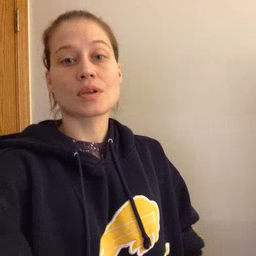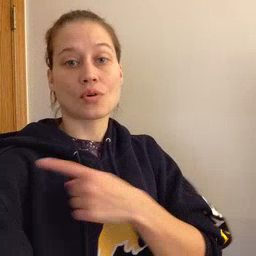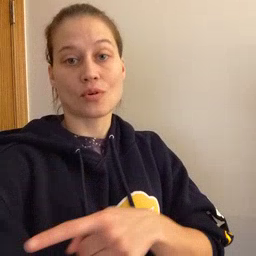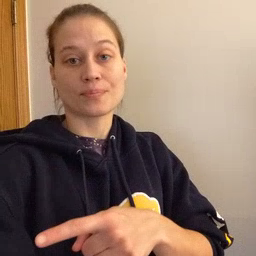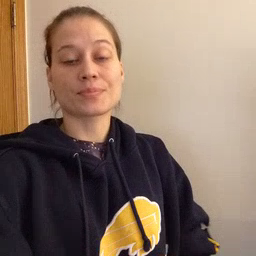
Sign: arm